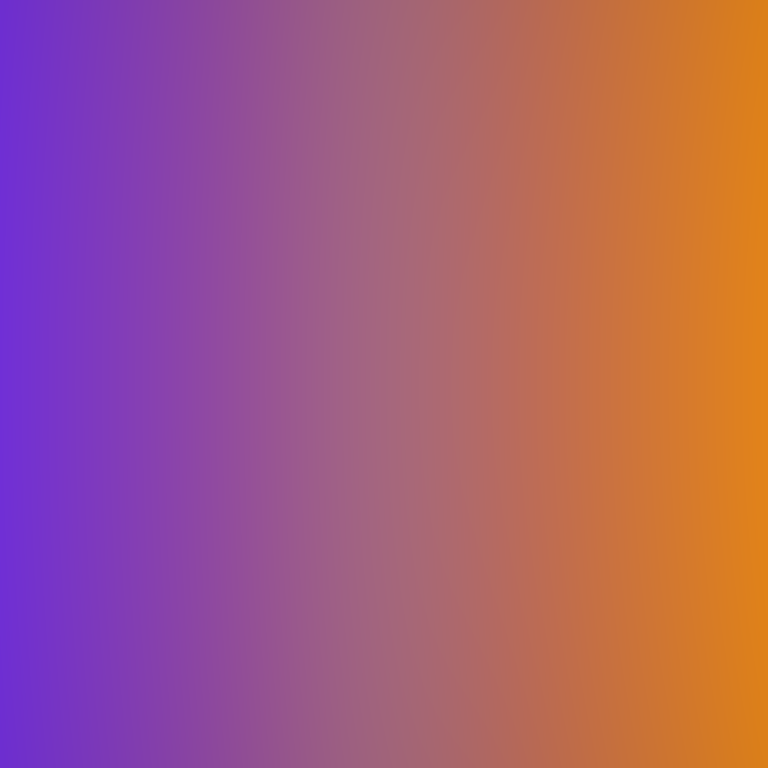
Abstract light effect, smooth gradient from deep purple to warm orange, serene atmosphere, soft blend, no room, no furniture, no objects.